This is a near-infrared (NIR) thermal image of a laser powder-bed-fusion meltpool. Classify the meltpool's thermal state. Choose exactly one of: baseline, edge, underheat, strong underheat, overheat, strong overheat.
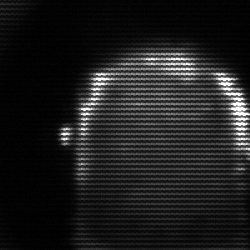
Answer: baseline